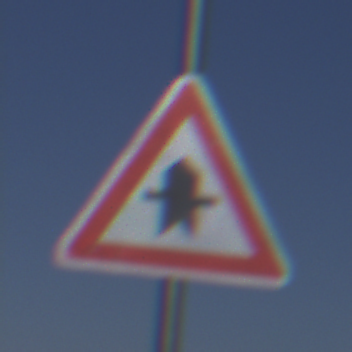
Verkehrszeichen: Vorfahrt
Umgebung: Outdoor, Nature
Tageszeit: MorningAfternoon
Wetter: Clear
Licht: Natural
Jahreszeit: NotSpecified
Kontrast: HighContrast